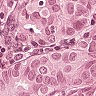
Metastatic tissue present: yes